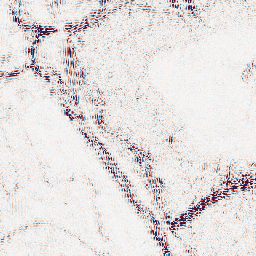
Category: wavelet
Decomposition family: wavelet_reverse_biorthogonal
Decomposition parameters: wavelet: rbio5.5
level: 2
Upsampling method: bicubic
Upsampling parameters: scale: 8
Upsampling scale: 8